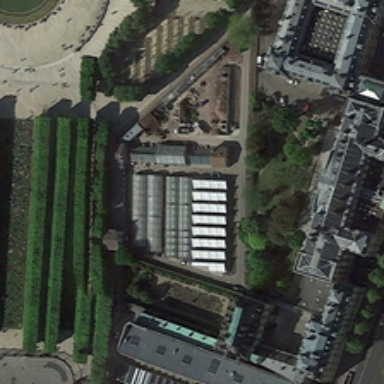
Here is a school with a pond in a square and lines of green trees with an appearance of narrow long rectangle .